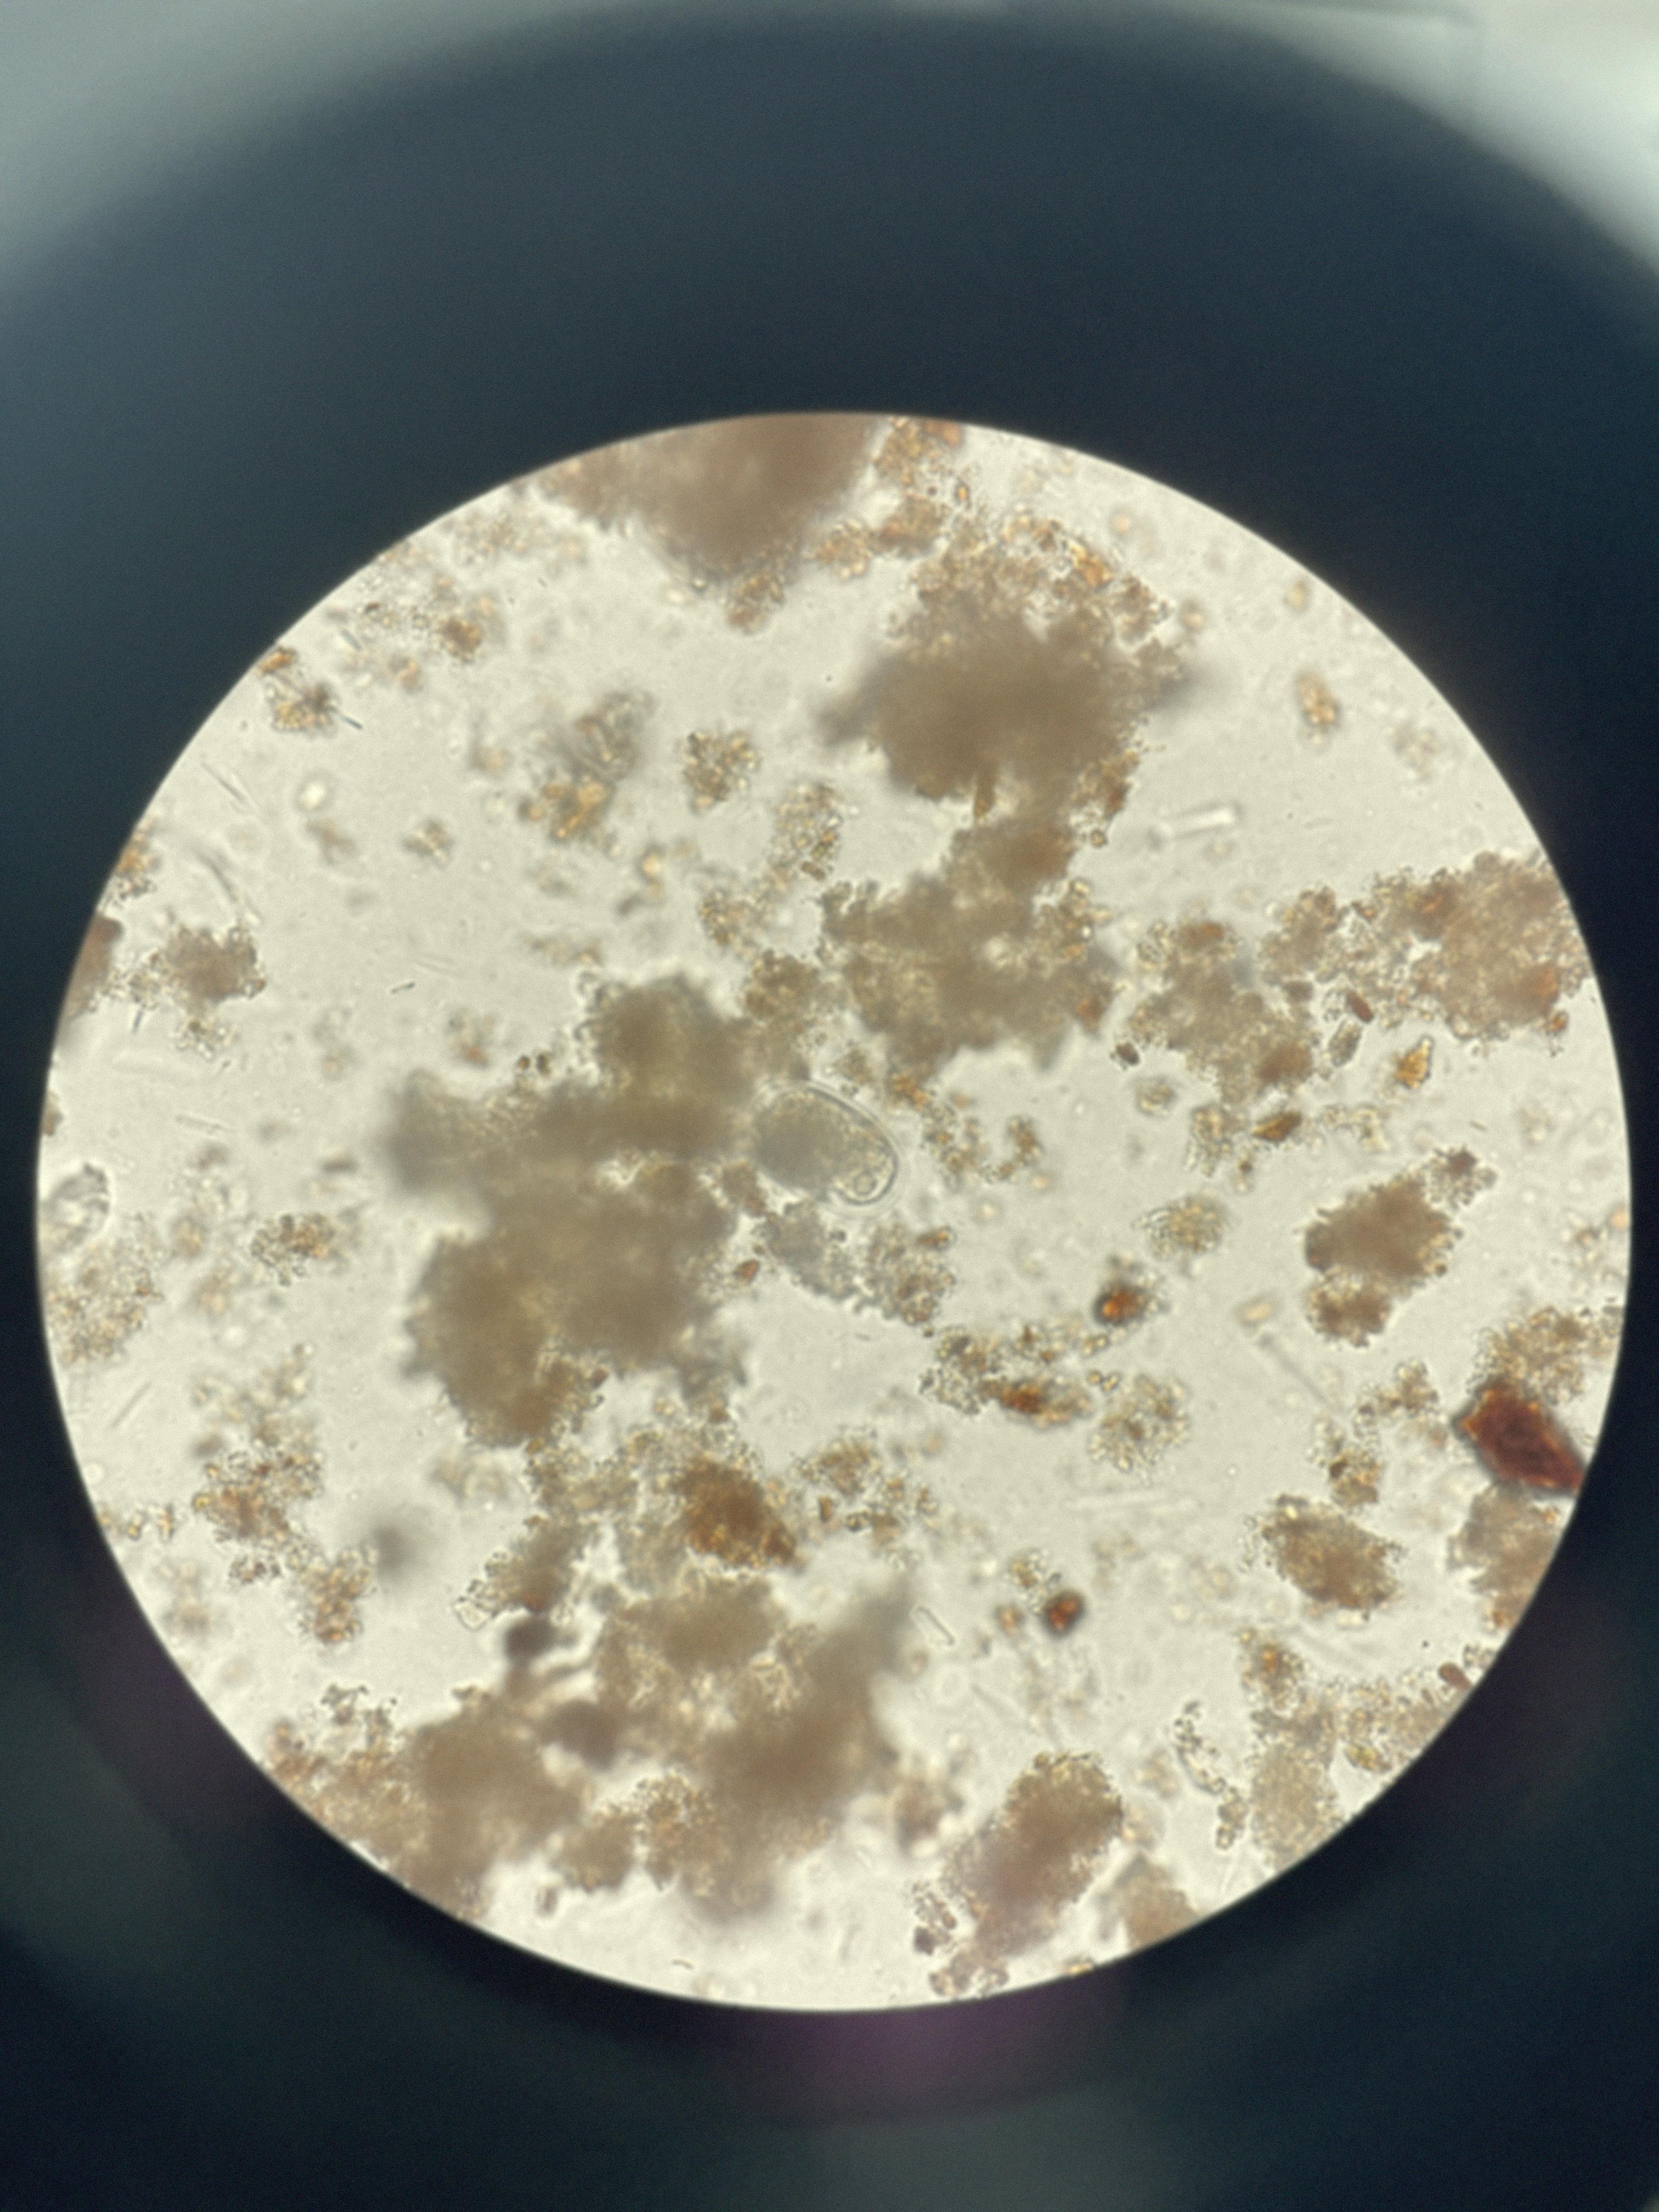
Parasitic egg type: Hookworm egg